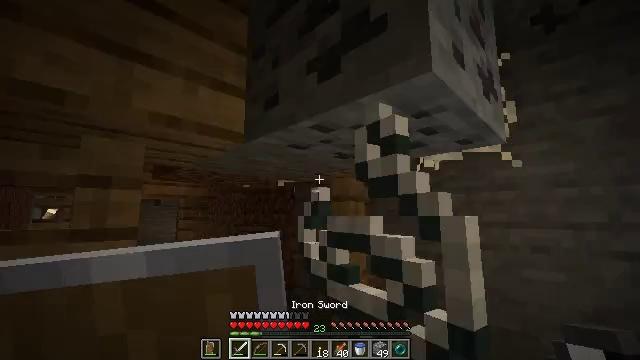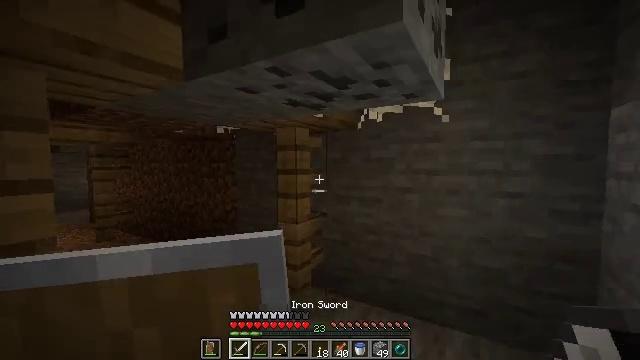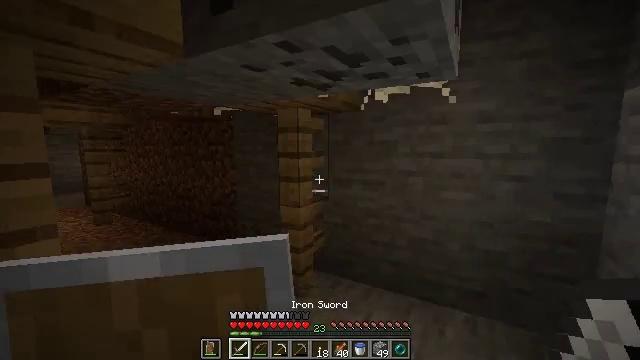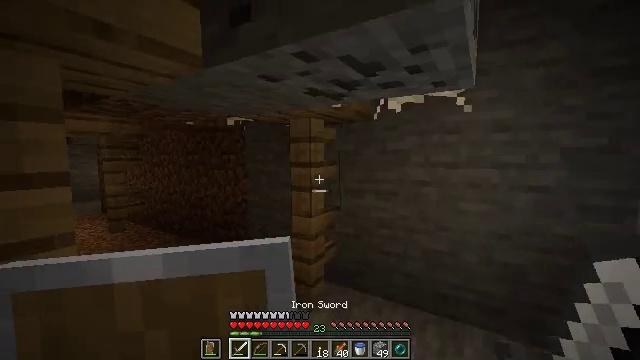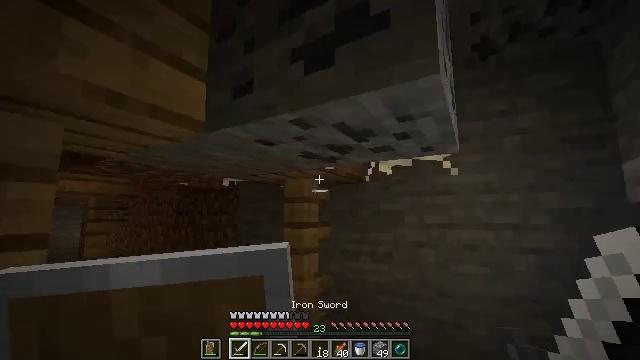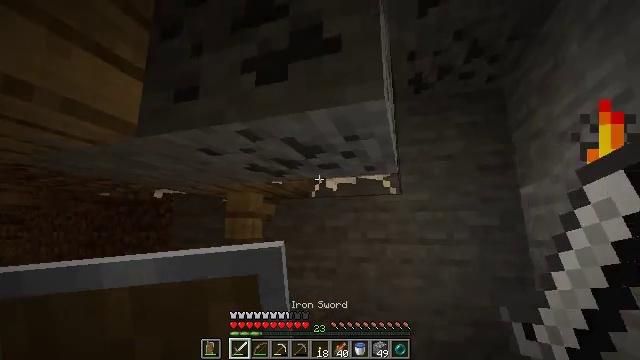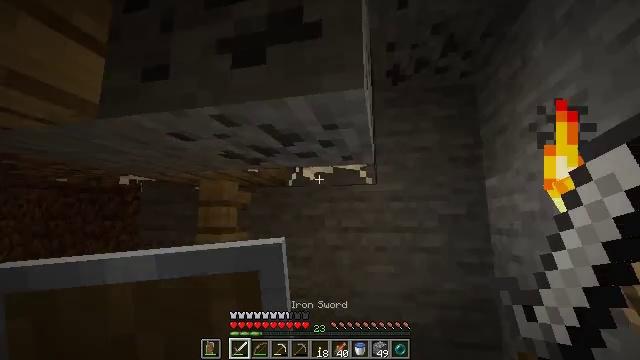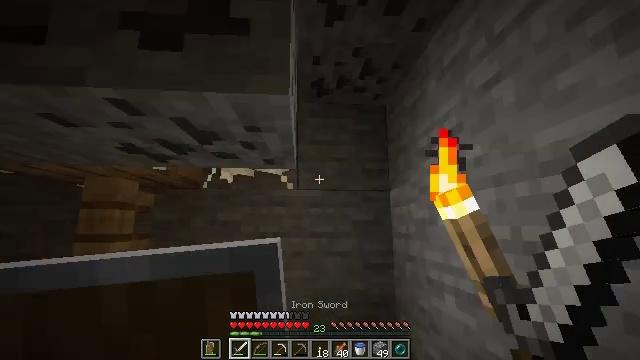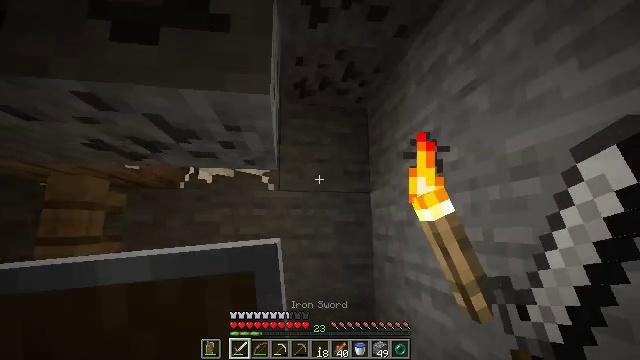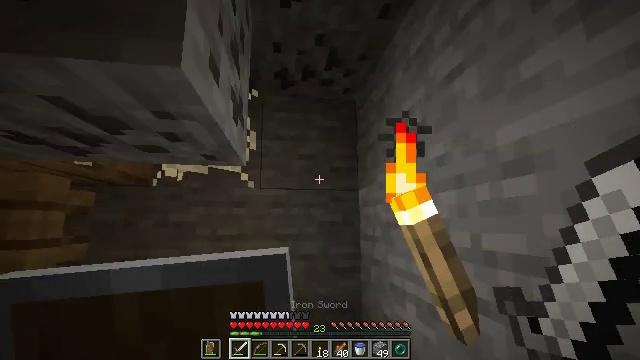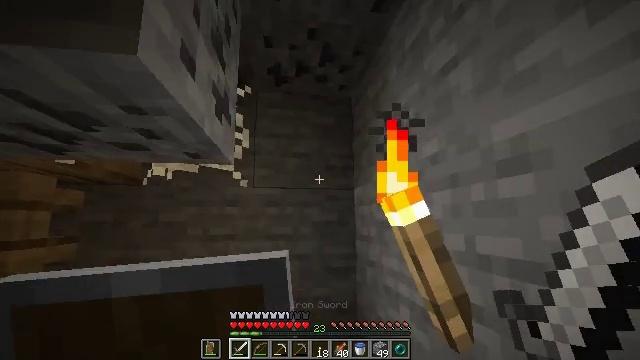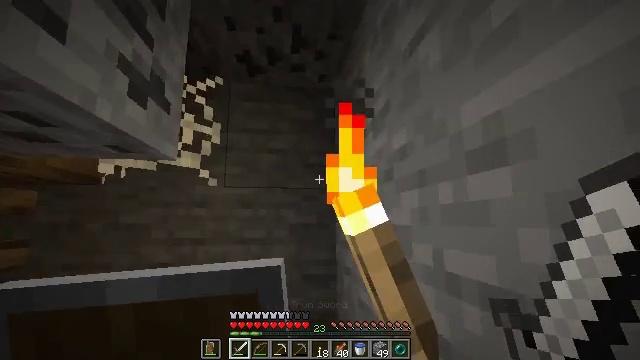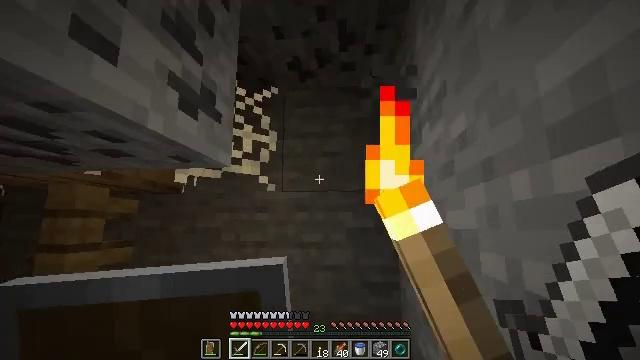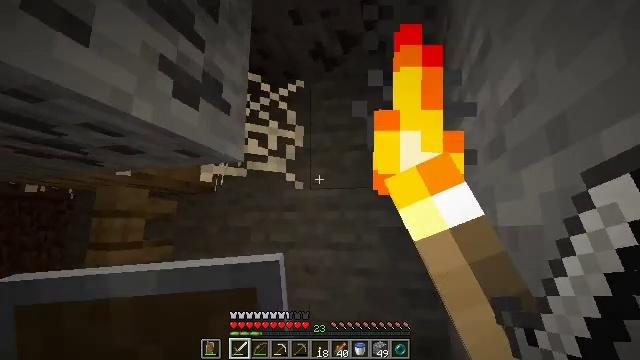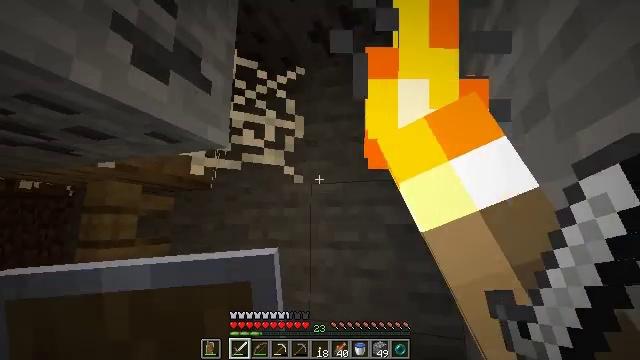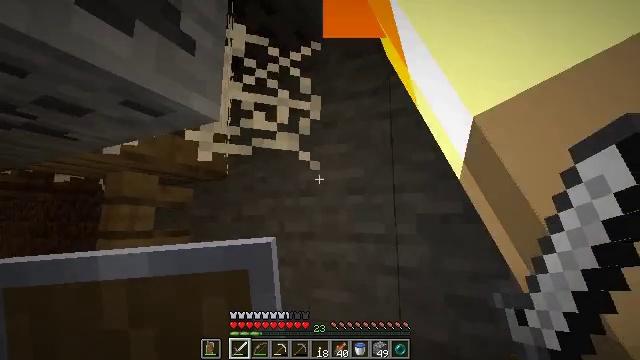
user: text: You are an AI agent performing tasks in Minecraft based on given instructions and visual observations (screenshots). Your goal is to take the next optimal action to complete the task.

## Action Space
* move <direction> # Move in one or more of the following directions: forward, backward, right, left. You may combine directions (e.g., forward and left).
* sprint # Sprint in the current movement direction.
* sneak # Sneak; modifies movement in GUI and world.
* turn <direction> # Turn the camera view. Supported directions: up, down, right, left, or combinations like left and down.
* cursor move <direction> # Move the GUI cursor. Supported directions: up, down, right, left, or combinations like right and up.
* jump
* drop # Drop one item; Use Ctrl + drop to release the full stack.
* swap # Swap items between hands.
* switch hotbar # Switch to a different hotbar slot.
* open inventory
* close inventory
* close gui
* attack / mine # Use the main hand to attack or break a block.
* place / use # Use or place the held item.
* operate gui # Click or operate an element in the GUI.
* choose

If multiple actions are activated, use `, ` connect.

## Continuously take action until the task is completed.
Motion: motion action
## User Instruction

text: Remove the cobweb to avoid getting stuck.
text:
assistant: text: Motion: move left, turn right and down
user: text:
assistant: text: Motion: turn down
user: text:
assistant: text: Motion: turn left and up
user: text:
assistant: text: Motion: turn right and up
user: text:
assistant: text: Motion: turn right and up
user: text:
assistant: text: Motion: turn right and down
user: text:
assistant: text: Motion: turn right and up
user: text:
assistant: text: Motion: move forward and move right, turn right
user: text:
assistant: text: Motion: move forward and move right
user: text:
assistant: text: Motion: move forward and move right
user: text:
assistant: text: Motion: move forward and move right
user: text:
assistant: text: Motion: move forward and move right, turn left
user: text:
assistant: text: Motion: move forward and move right, turn left
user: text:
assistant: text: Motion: move forward and move right, turn left
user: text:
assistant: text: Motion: move forward and move right, turn left
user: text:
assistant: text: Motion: move forward and move right, turn left
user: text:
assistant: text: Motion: move forward and move right, turn left and up
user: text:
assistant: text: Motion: move forward and move right, turn left and up
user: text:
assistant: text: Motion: move forward and move right, turn left and up, attack / mine
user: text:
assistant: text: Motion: move forward and move right, turn up, attack / mine
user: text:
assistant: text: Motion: move forward and move right, turn left and up, attack / mine
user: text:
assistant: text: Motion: turn left and up, attack / mine
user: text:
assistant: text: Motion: attack / mine
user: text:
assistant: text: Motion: attack / mine
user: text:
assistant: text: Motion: turn left and down, attack / mine
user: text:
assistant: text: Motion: turn left and down, attack / mine
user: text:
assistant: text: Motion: attack / mine
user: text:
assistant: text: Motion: attack / mine
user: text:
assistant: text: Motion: attack / mine
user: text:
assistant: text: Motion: attack / mine